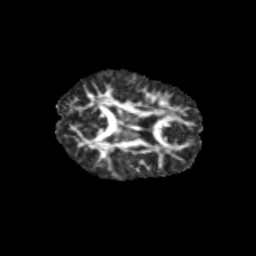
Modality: FA
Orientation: axial
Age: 10
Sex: female
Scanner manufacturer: siemens
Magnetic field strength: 3 T
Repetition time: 3.8 s
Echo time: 0.07 s